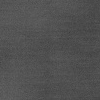
Atmospheric dust classification: dusty